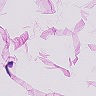
Metastatic tissue present: no